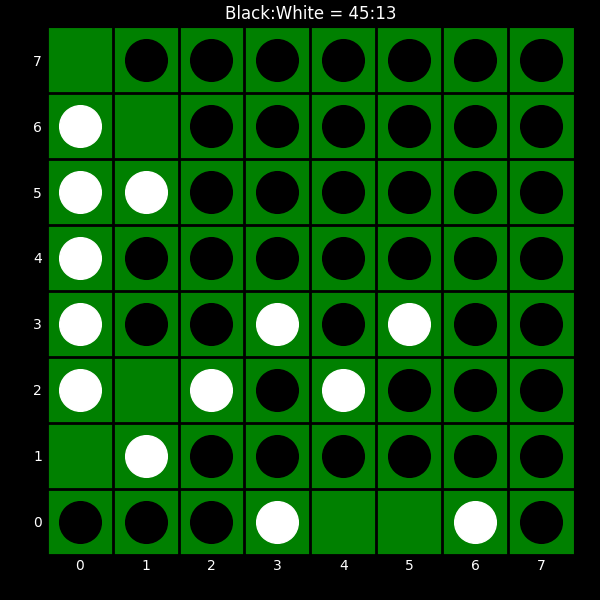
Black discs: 45
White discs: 13